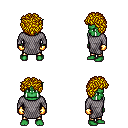
a pixel art fantasy rpg character, male body template, orc, green skin, chain mail, gold greaves, blonde curly afro hairstyle, gold gloves, four views (front, back, left, right), 2x2 character sprite sheet, small pixel art, hard edges, no anti-aliasing